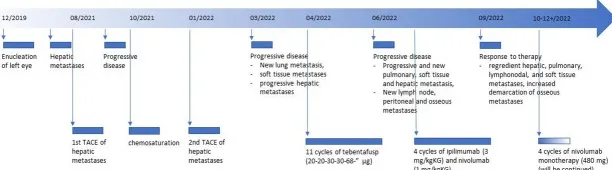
Course of the disease.
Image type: chart (chart)